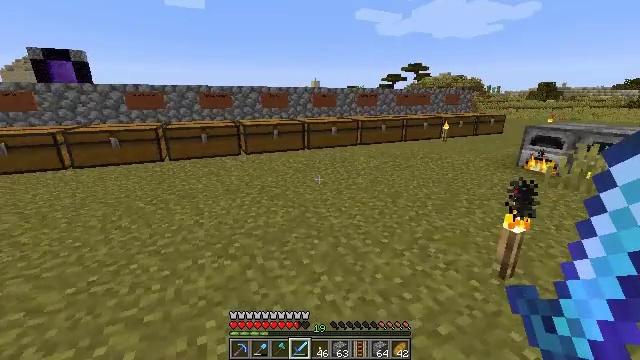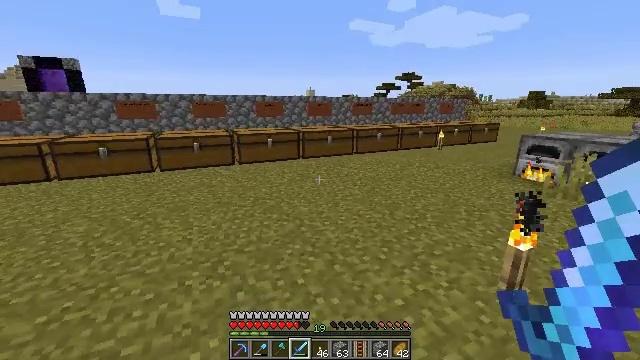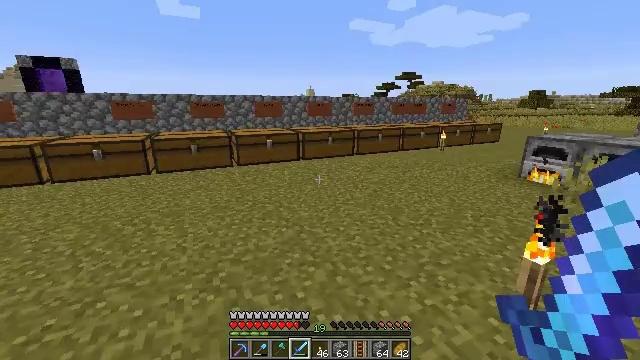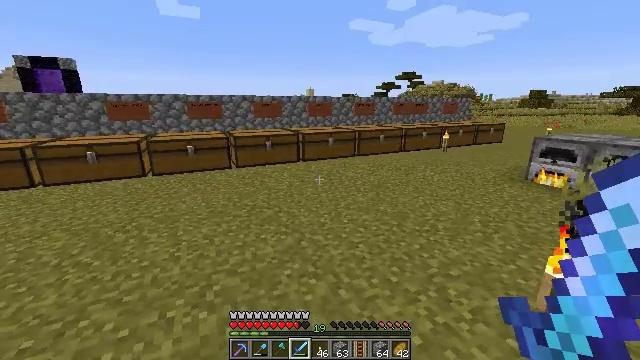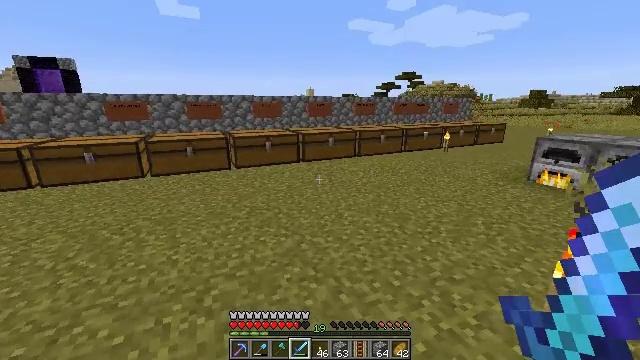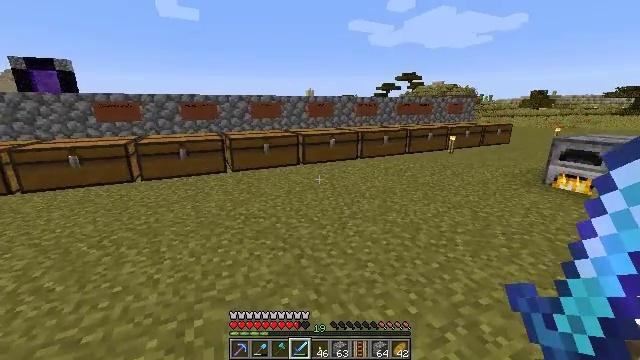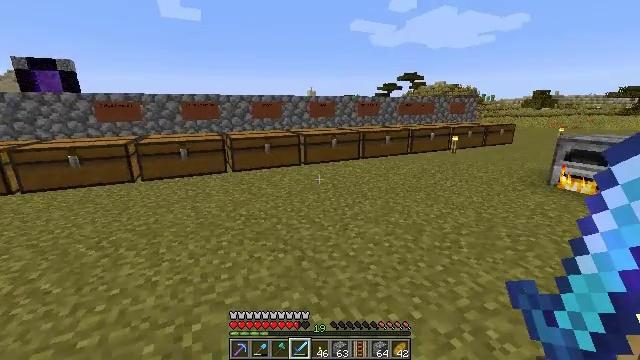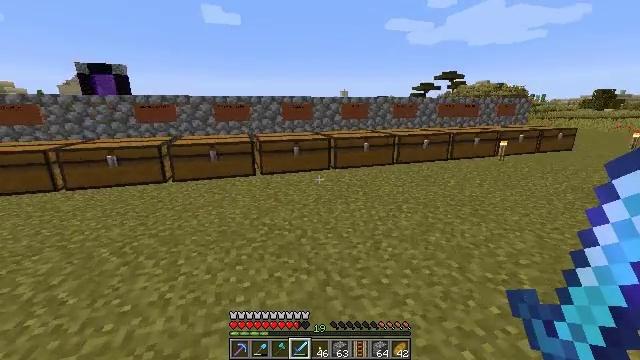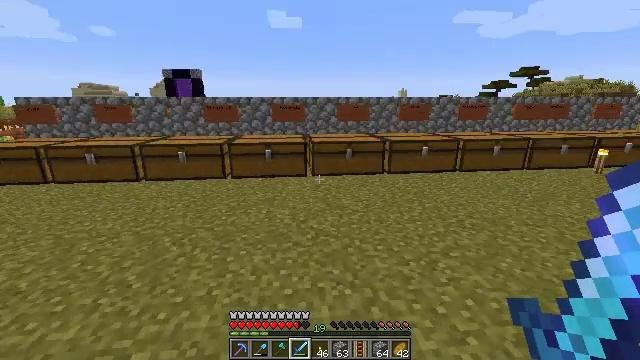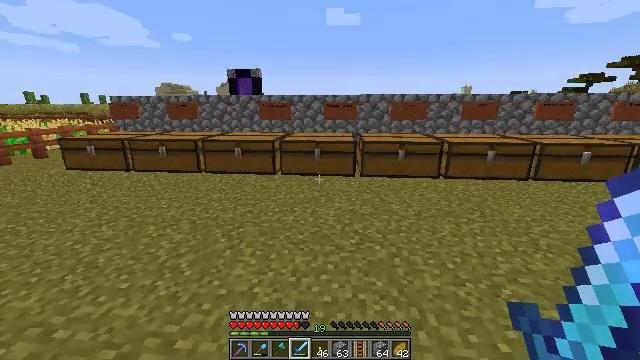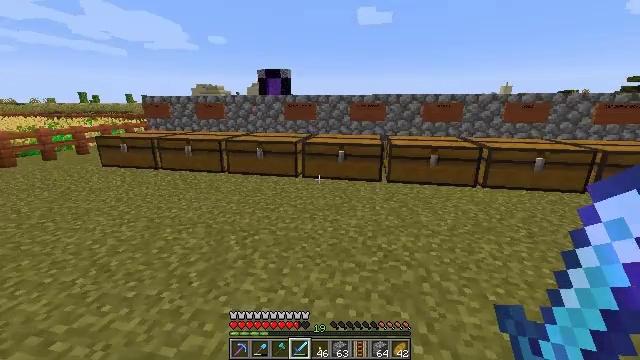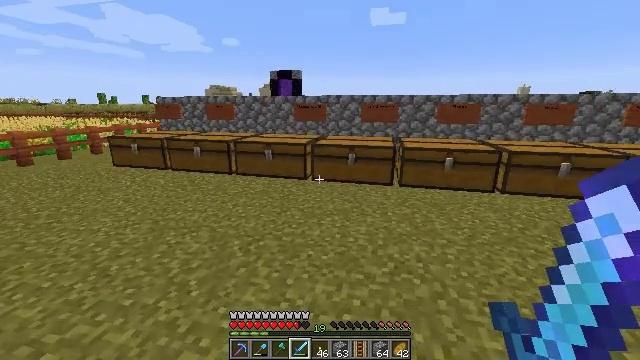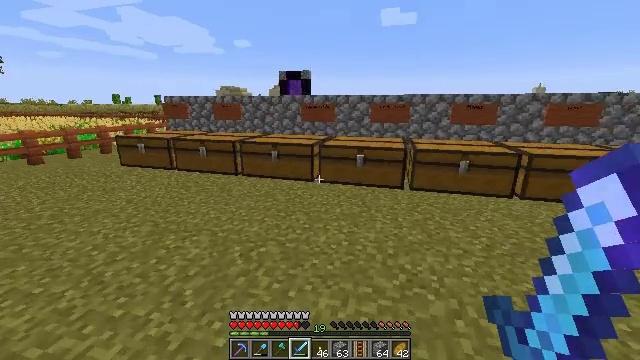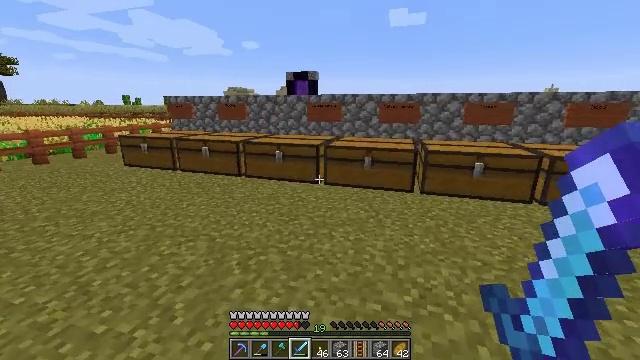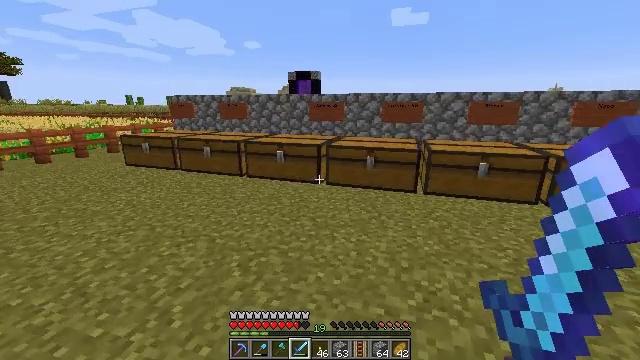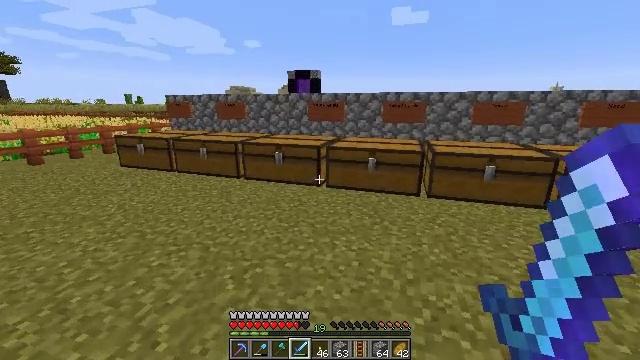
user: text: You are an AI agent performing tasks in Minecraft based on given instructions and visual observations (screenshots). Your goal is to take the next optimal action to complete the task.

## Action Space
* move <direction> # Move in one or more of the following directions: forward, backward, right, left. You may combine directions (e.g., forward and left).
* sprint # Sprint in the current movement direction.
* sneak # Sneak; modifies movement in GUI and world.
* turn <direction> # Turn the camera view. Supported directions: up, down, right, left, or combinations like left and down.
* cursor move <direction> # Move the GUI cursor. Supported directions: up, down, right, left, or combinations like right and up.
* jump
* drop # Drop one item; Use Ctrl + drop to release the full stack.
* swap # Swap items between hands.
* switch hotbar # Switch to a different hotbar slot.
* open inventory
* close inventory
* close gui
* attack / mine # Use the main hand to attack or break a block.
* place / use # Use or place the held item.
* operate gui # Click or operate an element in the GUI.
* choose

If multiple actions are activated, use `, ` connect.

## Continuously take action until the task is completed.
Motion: motion action
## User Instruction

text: Remove a granite from the inventory.
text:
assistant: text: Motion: move forward, turn right and up
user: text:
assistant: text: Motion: move forward
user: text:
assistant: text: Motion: move forward
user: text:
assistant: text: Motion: move forward
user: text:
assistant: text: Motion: move forward
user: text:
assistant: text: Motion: move forward
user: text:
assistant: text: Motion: move forward, turn left
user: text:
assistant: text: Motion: move forward, turn left
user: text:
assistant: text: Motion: move forward, turn left
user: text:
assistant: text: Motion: move forward, turn left
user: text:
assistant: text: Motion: move forward, turn left
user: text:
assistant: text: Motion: move forward, turn left
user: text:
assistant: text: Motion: move forward, turn left
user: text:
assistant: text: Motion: move forward
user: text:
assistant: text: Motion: move forward
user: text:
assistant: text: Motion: move forward
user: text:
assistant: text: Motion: move forward
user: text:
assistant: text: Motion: move forward
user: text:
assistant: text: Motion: move forward
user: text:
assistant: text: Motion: move forward
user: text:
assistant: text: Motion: move forward
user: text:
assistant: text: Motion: move forward
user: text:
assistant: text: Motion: move forward
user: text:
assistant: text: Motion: move forward
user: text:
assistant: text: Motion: move forward
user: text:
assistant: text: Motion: move forward
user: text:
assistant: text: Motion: move forward
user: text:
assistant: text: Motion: move forward
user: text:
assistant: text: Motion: move forward
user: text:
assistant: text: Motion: move forward